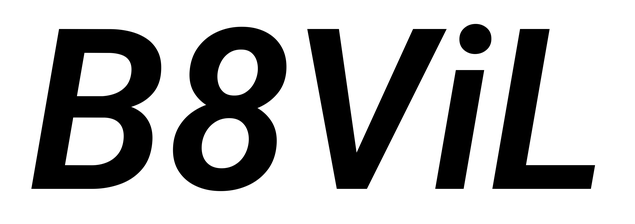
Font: Roboto-Italic_SemiBold_Italic